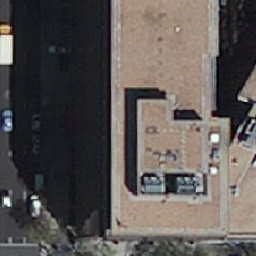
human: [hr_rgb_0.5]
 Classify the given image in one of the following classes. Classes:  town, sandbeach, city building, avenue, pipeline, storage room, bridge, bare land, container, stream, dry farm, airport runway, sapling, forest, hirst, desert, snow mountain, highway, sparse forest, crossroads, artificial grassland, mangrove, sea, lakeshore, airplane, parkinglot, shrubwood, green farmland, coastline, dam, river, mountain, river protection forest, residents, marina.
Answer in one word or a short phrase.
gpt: city building